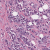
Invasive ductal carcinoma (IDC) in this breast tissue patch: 1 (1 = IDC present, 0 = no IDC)